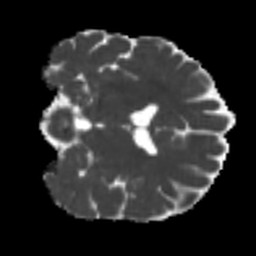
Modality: MD
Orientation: coronal
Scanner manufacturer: siemens
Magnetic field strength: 3 T
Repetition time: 4 s
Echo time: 0.0594 s